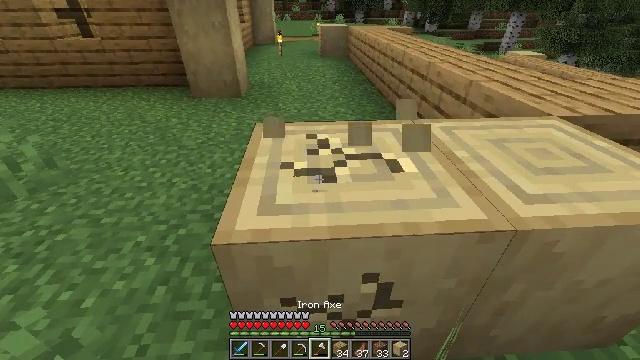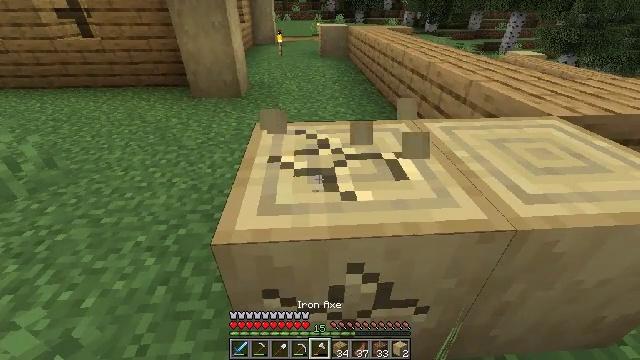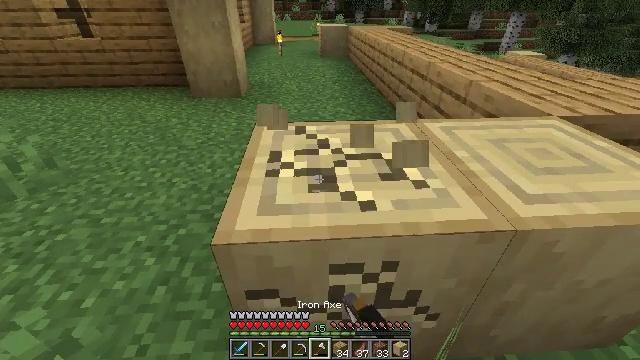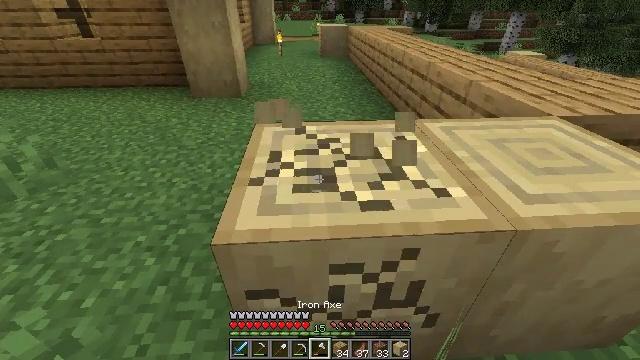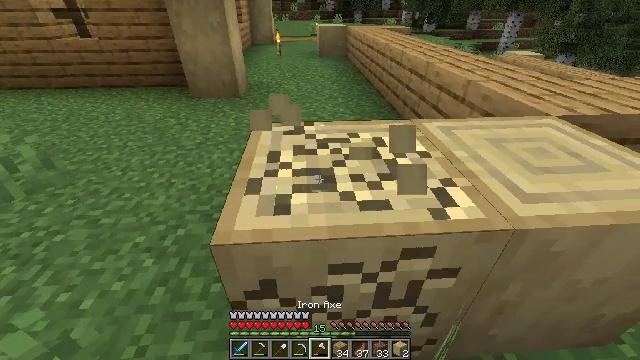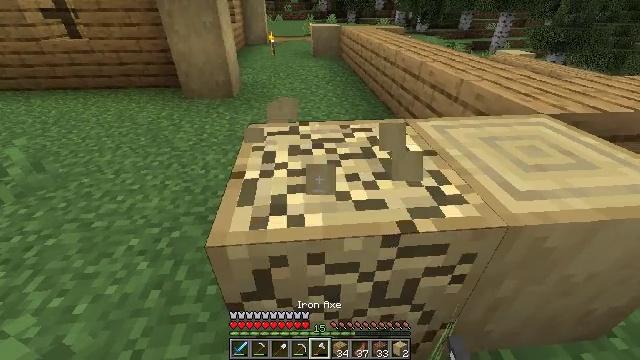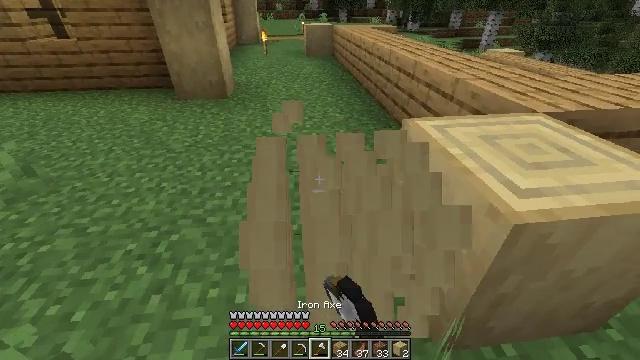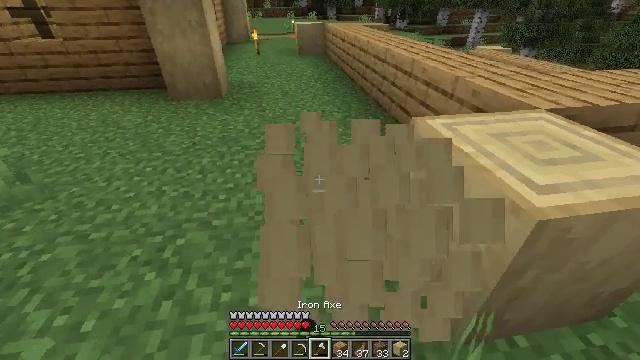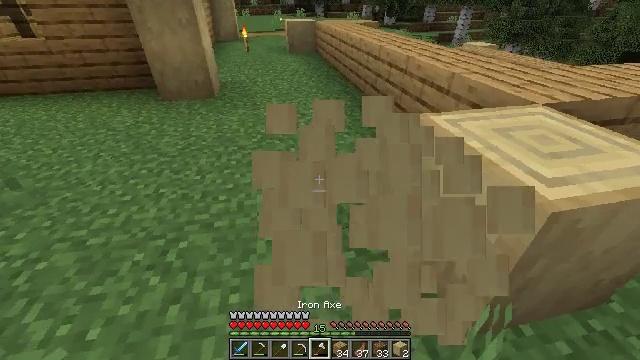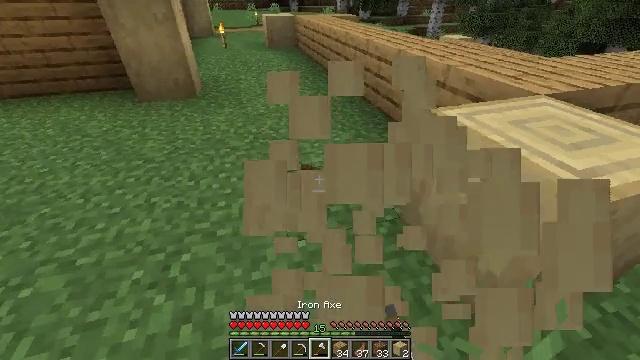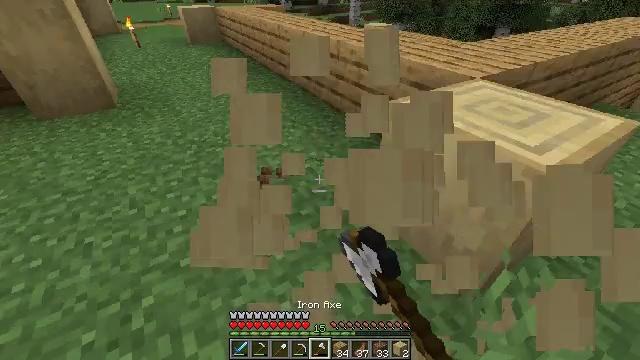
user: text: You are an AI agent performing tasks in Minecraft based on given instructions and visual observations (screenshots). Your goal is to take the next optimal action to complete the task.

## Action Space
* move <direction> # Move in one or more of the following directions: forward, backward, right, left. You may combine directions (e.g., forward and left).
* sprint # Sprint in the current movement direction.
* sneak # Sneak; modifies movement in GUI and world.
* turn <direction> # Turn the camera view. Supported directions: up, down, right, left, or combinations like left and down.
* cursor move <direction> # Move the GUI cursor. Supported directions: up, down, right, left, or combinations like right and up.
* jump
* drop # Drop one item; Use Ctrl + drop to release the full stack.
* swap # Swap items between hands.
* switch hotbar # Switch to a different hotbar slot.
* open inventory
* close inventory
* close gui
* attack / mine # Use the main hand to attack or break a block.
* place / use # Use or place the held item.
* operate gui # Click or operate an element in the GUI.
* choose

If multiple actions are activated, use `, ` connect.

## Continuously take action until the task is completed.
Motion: motion action
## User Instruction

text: Collect the stripped birch log by attacking it.
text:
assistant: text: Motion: attack / mine
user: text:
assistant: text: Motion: attack / mine
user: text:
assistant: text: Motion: attack / mine
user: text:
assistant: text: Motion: attack / mine
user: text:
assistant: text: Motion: turn right, attack / mine
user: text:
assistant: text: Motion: move left, turn right, attack / mine
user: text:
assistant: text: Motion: move left, turn right, attack / mine
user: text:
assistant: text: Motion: move forward and move left, turn right, attack / mine
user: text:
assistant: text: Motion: move forward and move left, turn right, attack / mine
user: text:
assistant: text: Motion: move forward and move left, turn right and down, attack / mine
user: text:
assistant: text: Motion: attack / mine